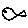
Label: fish